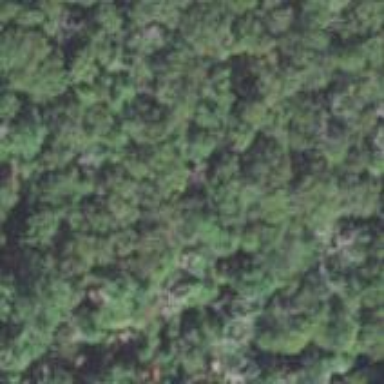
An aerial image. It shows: Mixed woodland with various types of leaves.